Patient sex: F
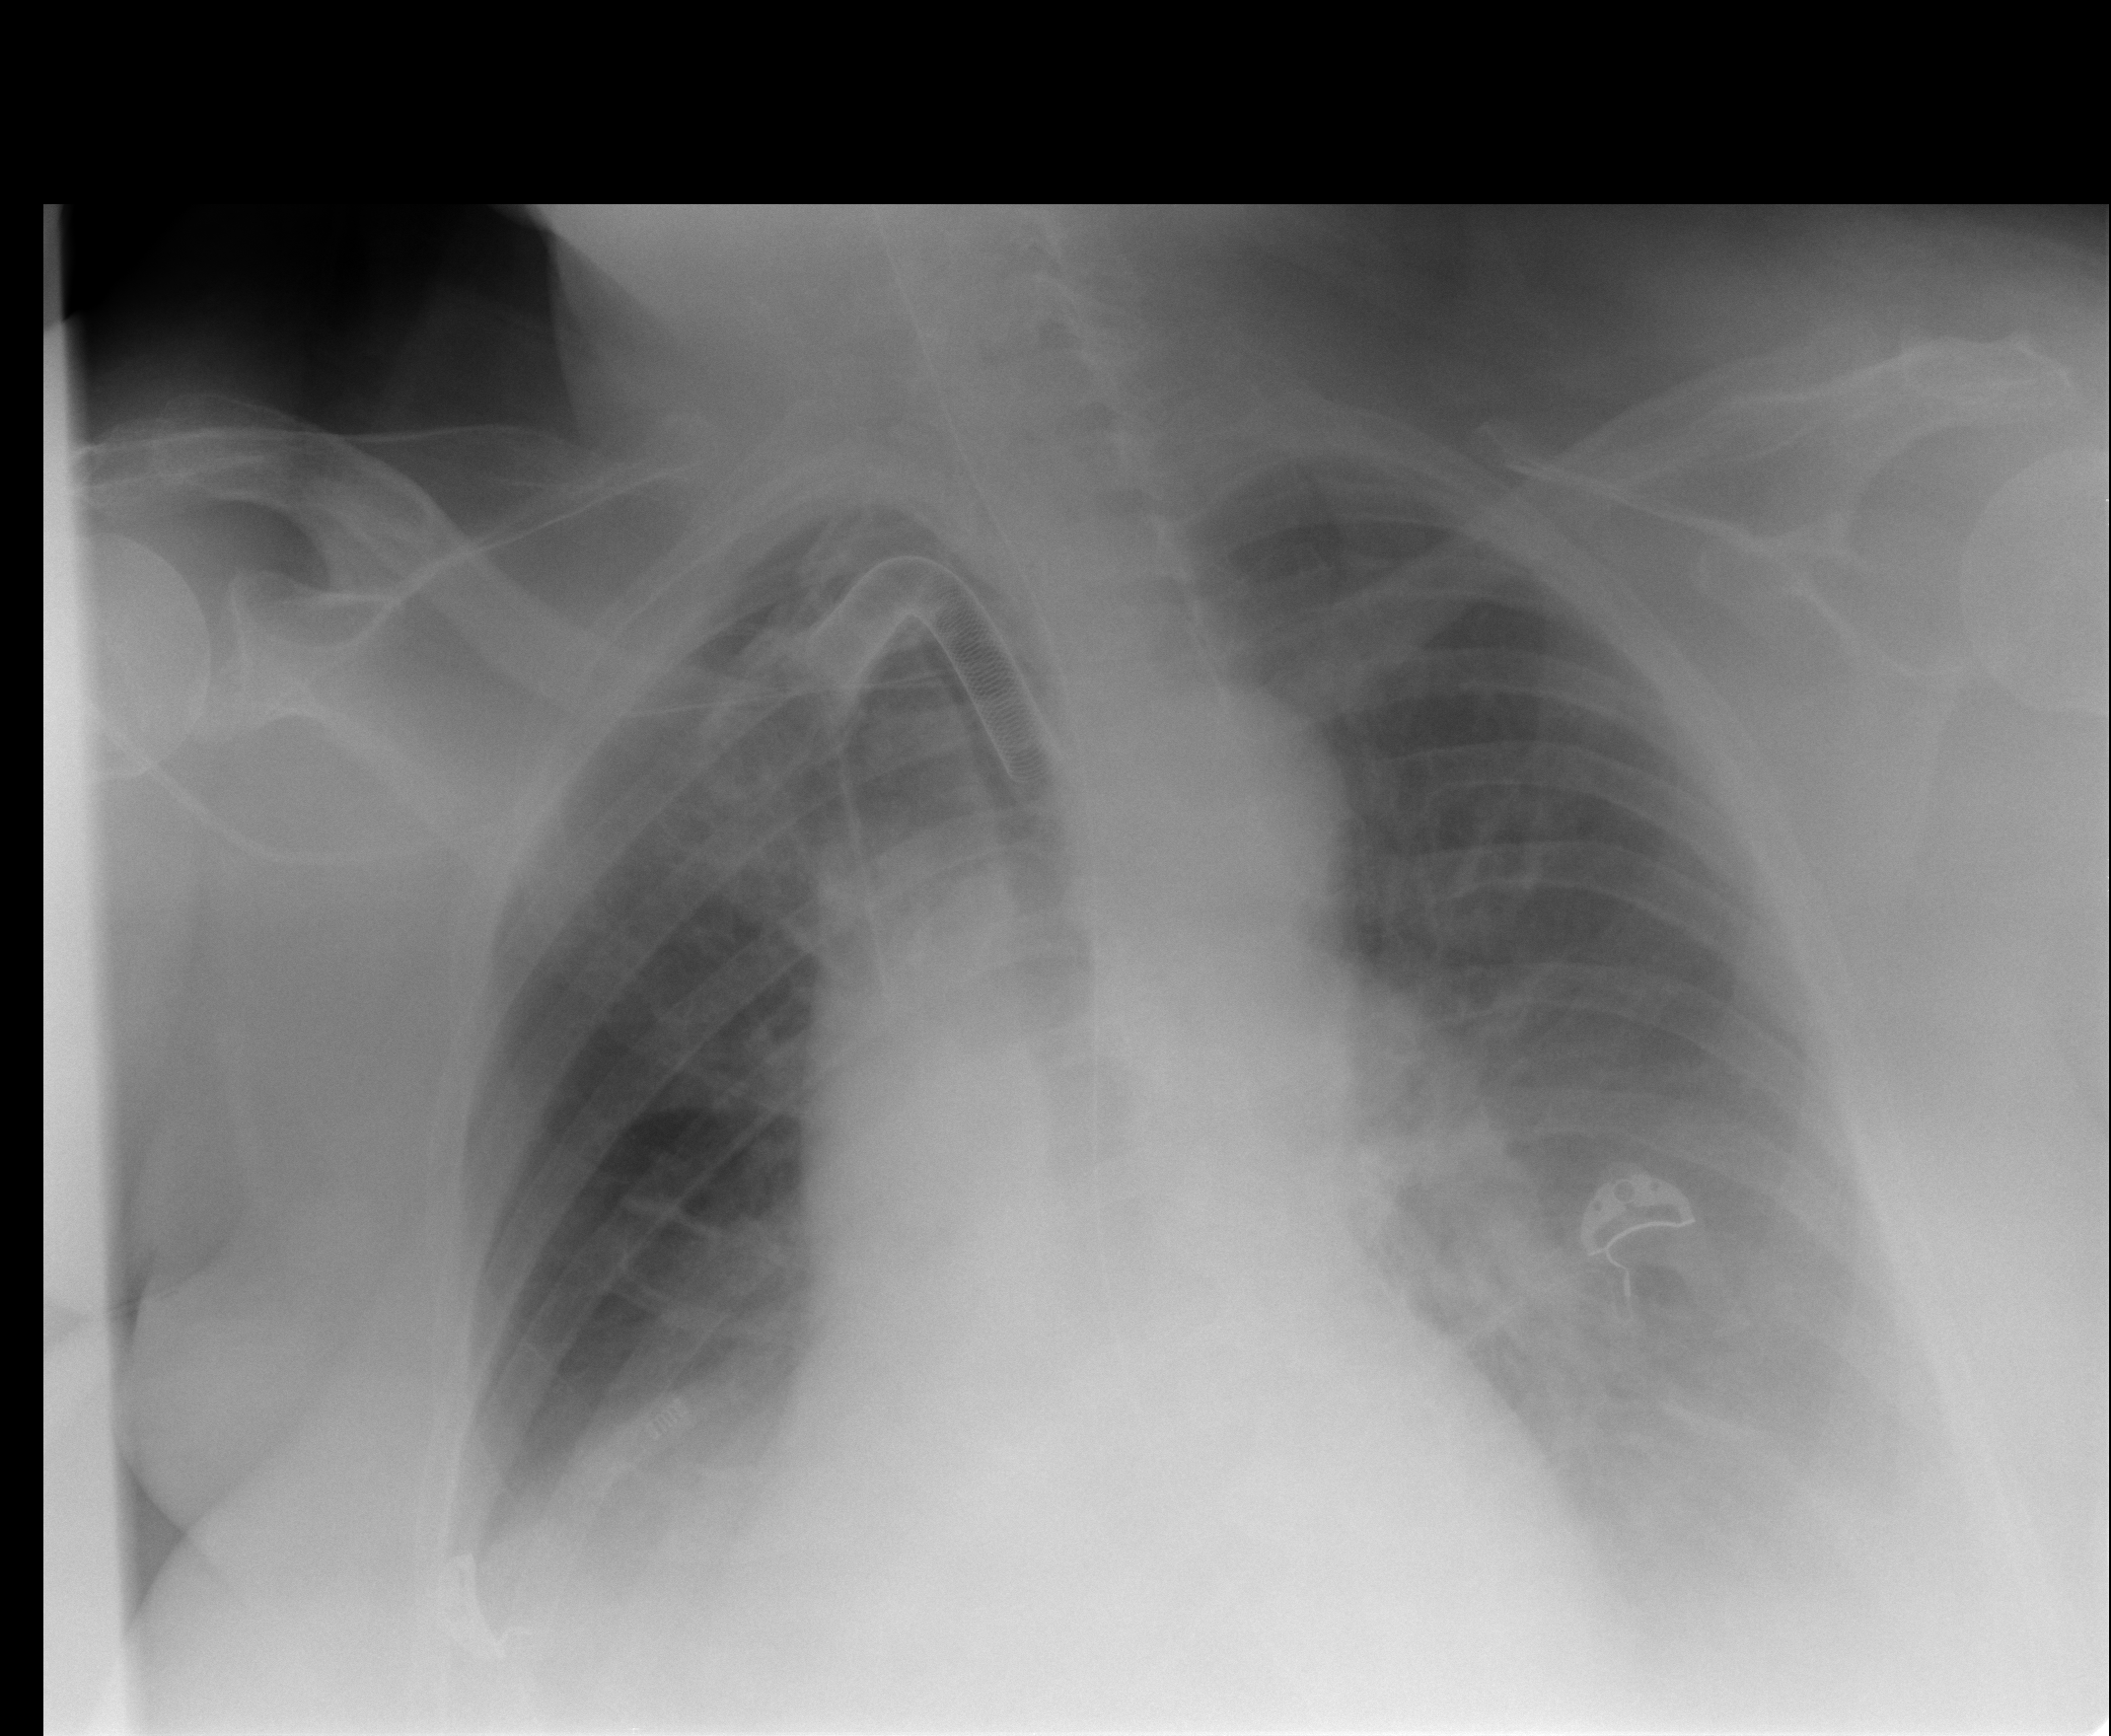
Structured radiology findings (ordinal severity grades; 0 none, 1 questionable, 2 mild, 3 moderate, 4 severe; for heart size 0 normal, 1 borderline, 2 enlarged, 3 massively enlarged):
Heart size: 1
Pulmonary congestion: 0
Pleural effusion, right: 1
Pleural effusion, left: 2
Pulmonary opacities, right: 0
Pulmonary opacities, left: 0
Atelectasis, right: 2
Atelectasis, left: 2